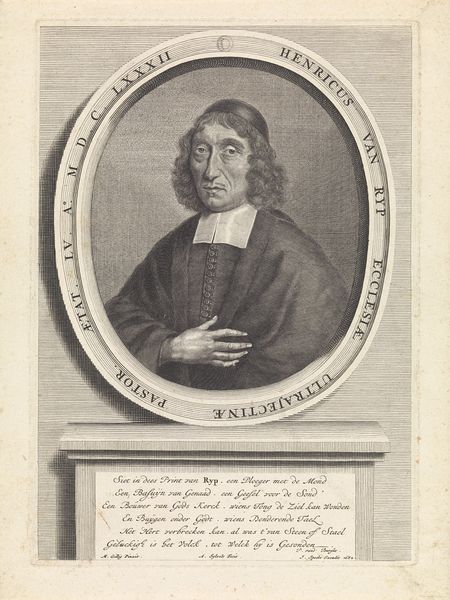
Titel: Portret van Henricus van Rijp
Künstler: Anthony van Zijlvelt
Standort: Amsterdam
Institution: Rijksmuseum
Schlagwörter: cardinal, church, cleric, hat, king, pope, priest, religious, white, black, collar, hair, nose, old, portrait, robe, hand, sad, man, roman, eyes, frame, oval, cap, mouth, buttons, british, letters, cloak, mantle, rome, religion, circle, cloth, fingers, figure, dutch, christian, clerus, latin, text, mustache, roman numerals, words, clergy, pastor, henry, ruler, stern, religious figure, legend, amsterdam, ecclesia, vintage, van, numerals, skull cap, heritage, lxxxii, henricus, three-forths perspective, prime, aristrocrat, loius, burrons, ryp, van ryp, small hat, atat, etat, van rif, amszterdam, van ryf, rijsmusseum